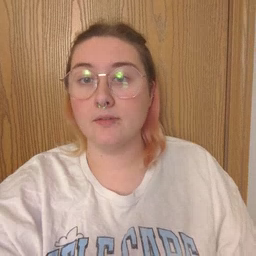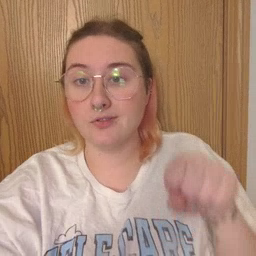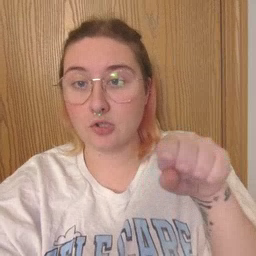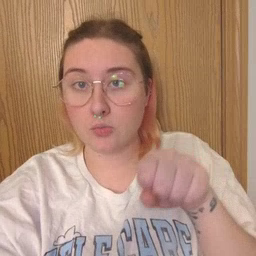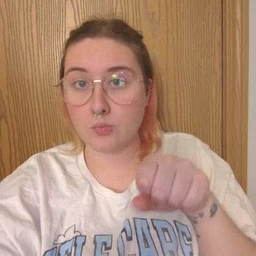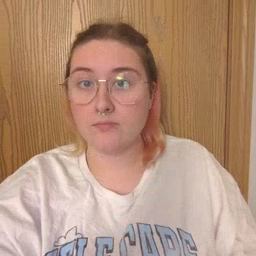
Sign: shoe